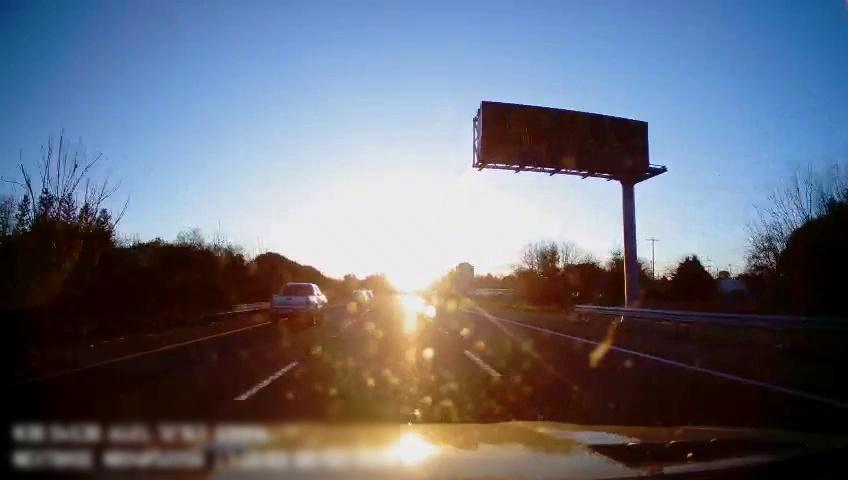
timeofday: Day
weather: Sunny
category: Drivable Space
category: Vehicles | SUV
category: Vehicles | Truck
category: Lanes | Alternate Lane
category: Lanes | Current Lane
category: Lanes | Current Lane
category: Lanes | Alternate Lane
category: Traffic | Signs